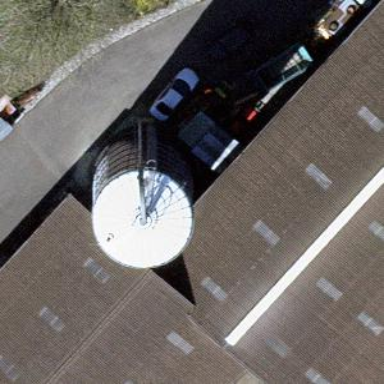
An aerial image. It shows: Building identified as silo.